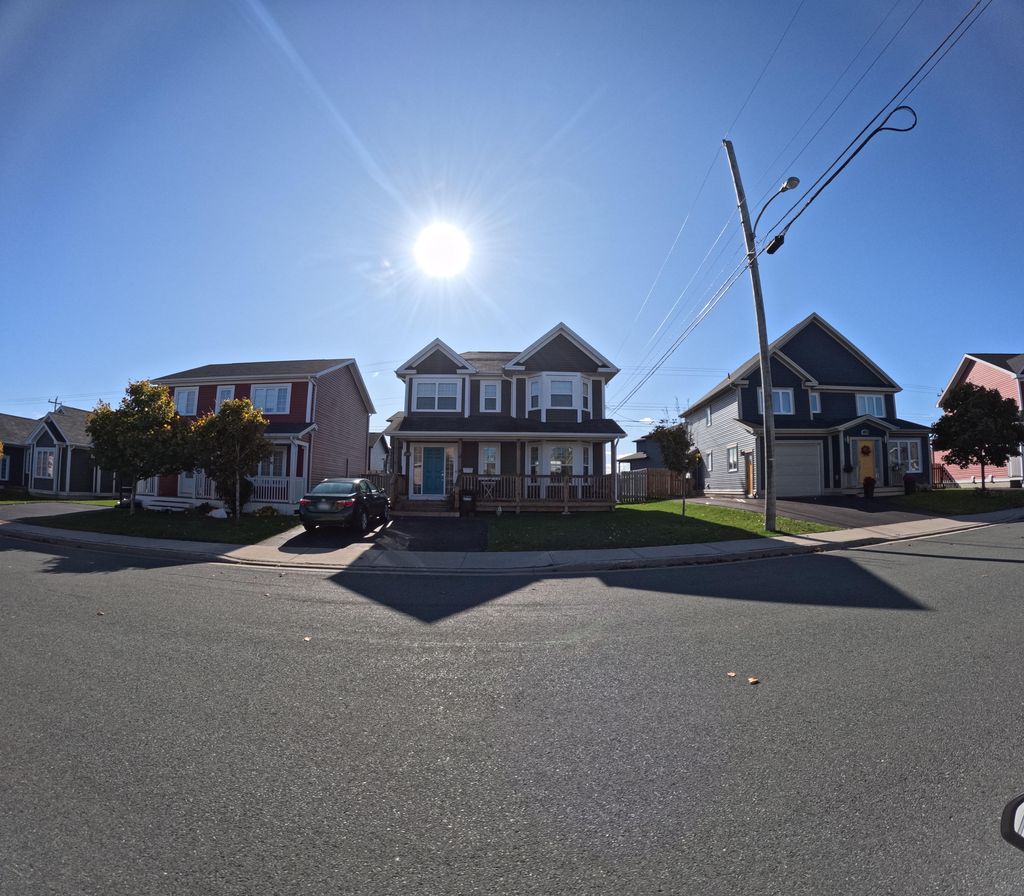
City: st_johns